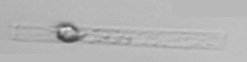
Label: Dactyliosolen_blavyanus